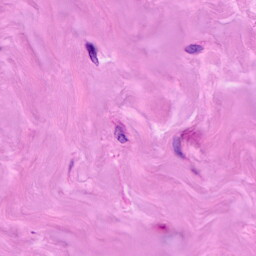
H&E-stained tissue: Breast